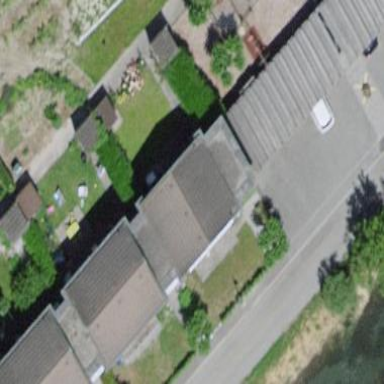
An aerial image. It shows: Terrace building.